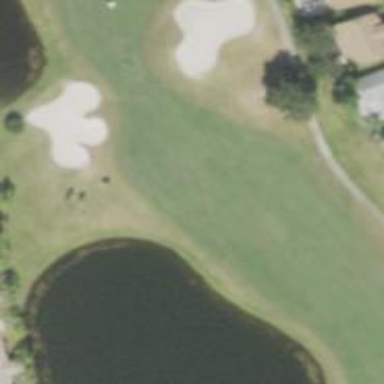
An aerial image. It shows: View of golf hole.